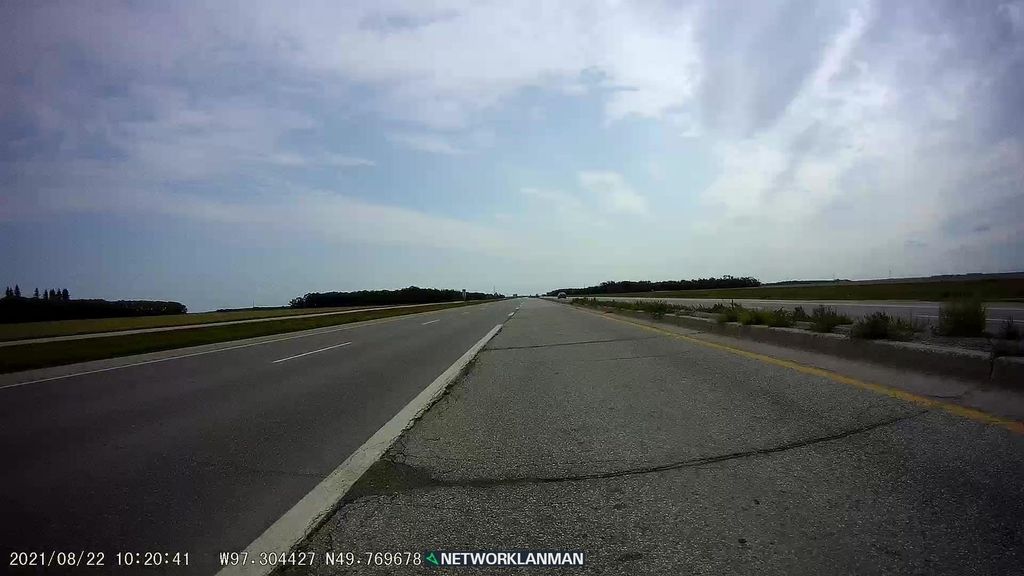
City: winnipeg